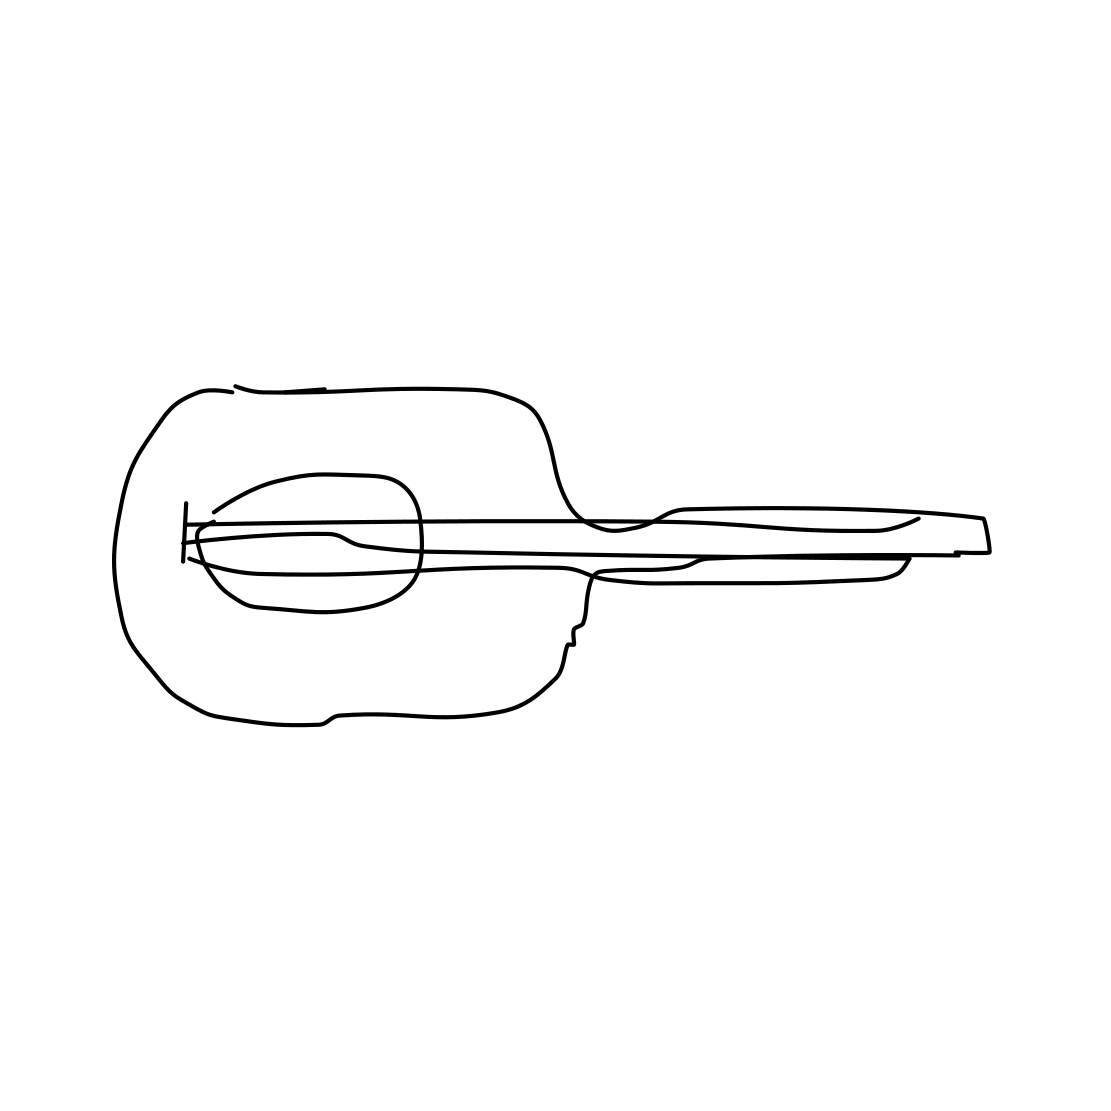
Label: violin